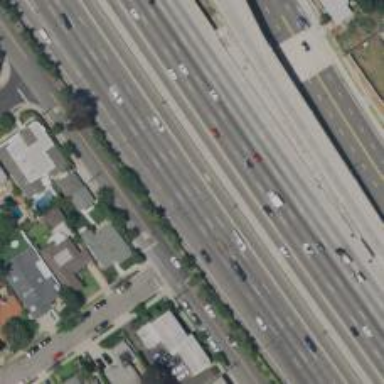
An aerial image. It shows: Motorway.